Interaction volume radius: 10 \u00c5
Interaction volume height: 10 \u00c5
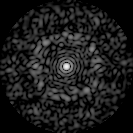
Disorder parameter: 0.8338